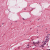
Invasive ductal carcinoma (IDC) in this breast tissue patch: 0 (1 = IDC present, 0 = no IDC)